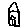
Label: house